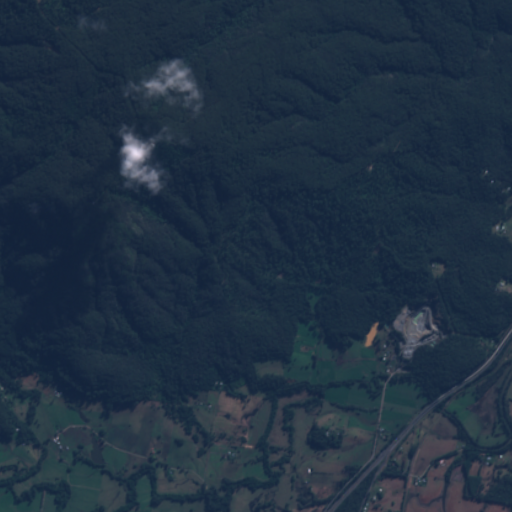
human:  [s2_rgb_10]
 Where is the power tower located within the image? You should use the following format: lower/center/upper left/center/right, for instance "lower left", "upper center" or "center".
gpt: The power tower is located in the lower right of the image.
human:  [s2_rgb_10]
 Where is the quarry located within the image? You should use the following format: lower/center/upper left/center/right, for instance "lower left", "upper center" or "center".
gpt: The quarry is located in the lower right of the image.
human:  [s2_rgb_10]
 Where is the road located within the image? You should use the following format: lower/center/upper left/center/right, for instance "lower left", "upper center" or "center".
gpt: There is no road in the image.